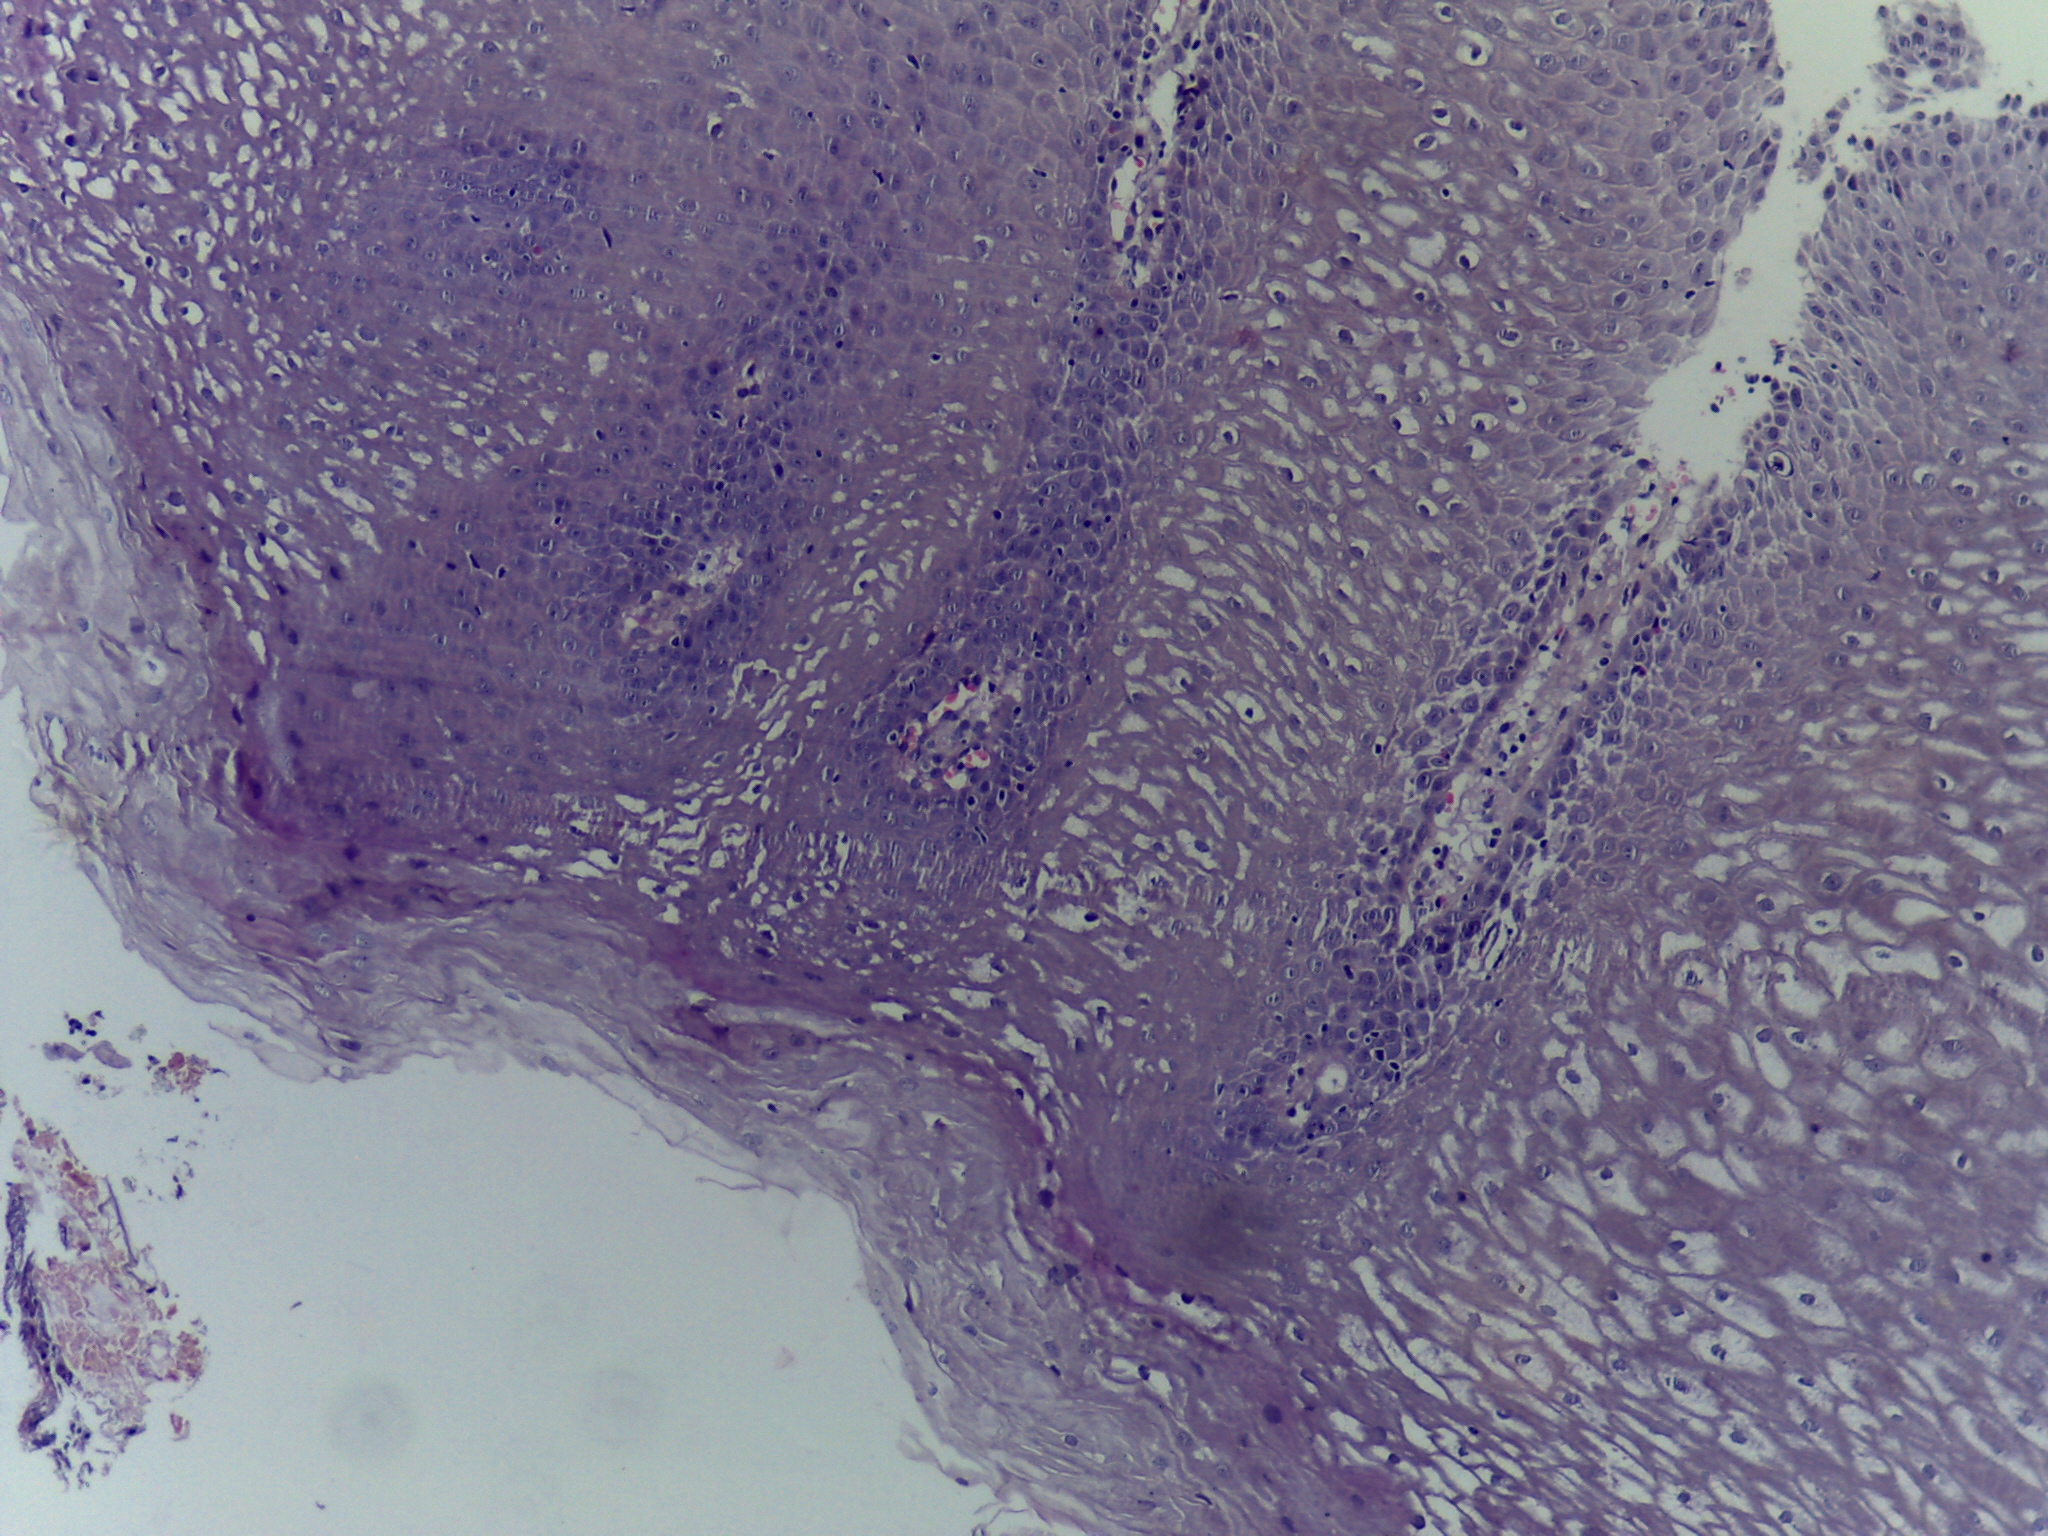
Diagnosis: OSCC